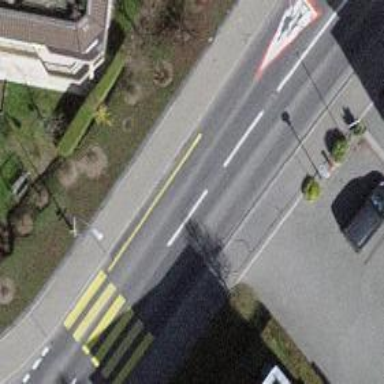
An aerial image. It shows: Secondary road with separate sidewalks on both sides.